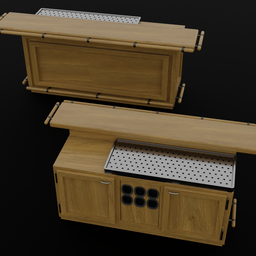
Label: furniture